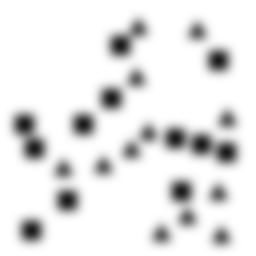
Squares: 12
Triangles: 12
Stars: 0
Total shapes: 24